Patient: sex M, age 78
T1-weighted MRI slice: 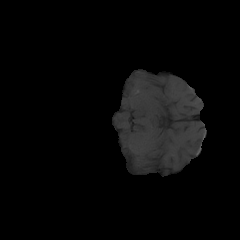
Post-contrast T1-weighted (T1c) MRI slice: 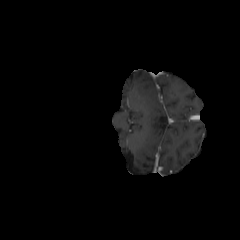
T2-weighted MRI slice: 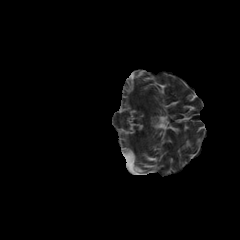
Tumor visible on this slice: no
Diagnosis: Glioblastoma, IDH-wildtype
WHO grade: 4